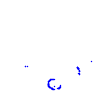
Particle: proton